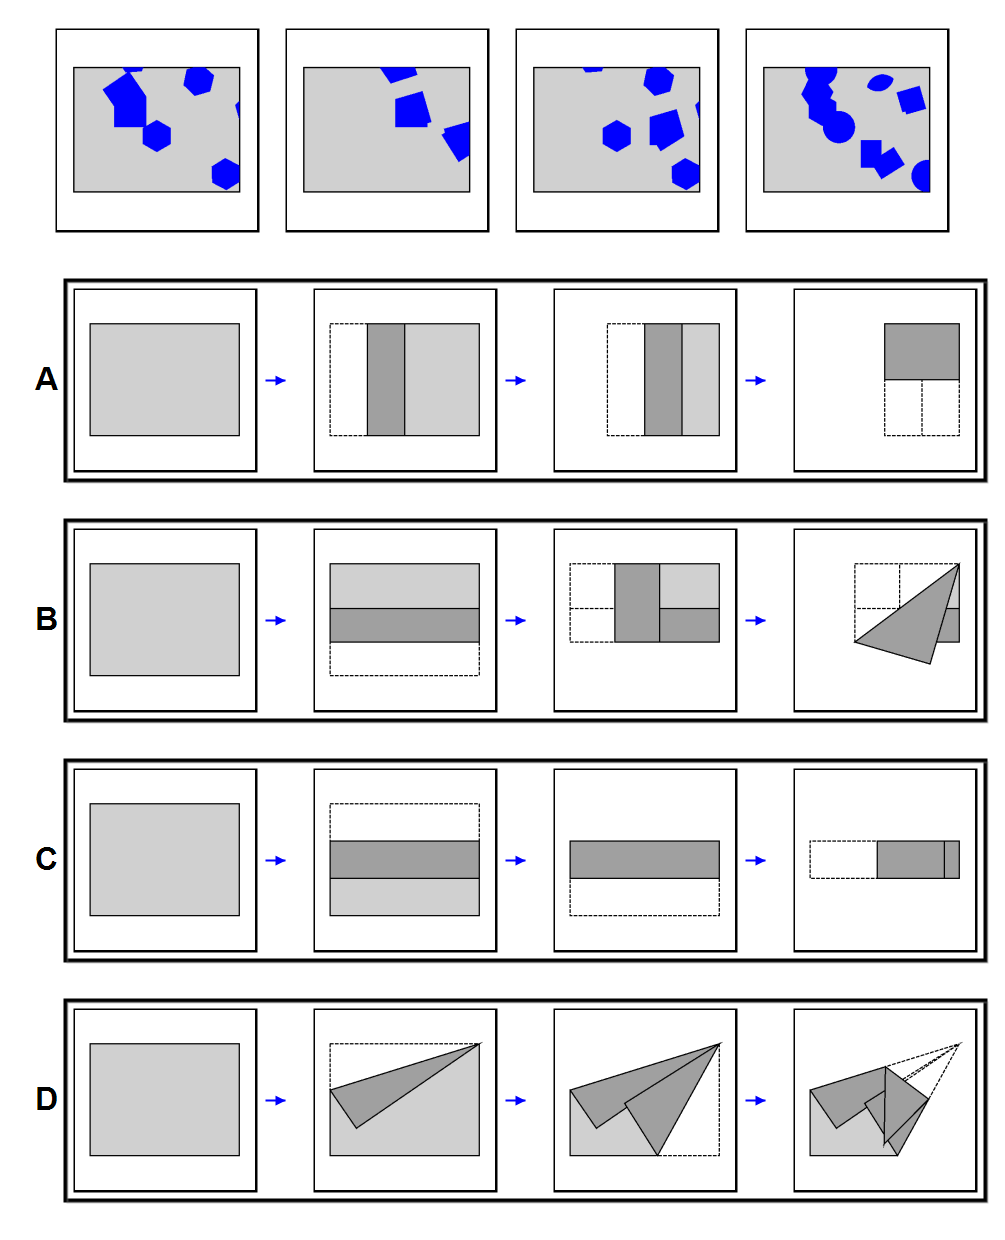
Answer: D